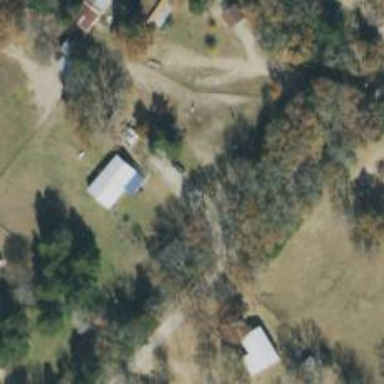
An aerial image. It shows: Driveway leading to service road.